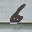
Label: 6